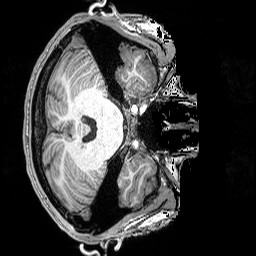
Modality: T1w
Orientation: axial
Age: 19
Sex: male